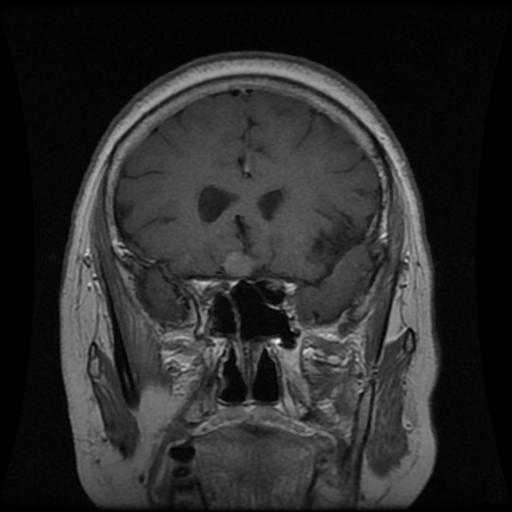
Label: pituitary